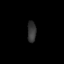
Tissue: prostate
Cell type: T cells
Senescence score: 0.8018
Nuclear area (px): 178
Mean DAPI intensity: 52.483